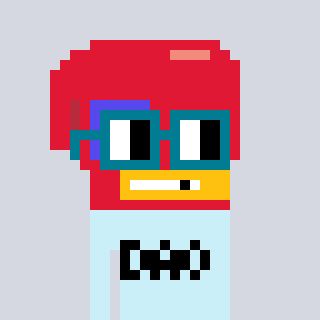
a pixel art character with square dark green glasses, a boxing glove-shaped head and a cold-colored body on a cool background